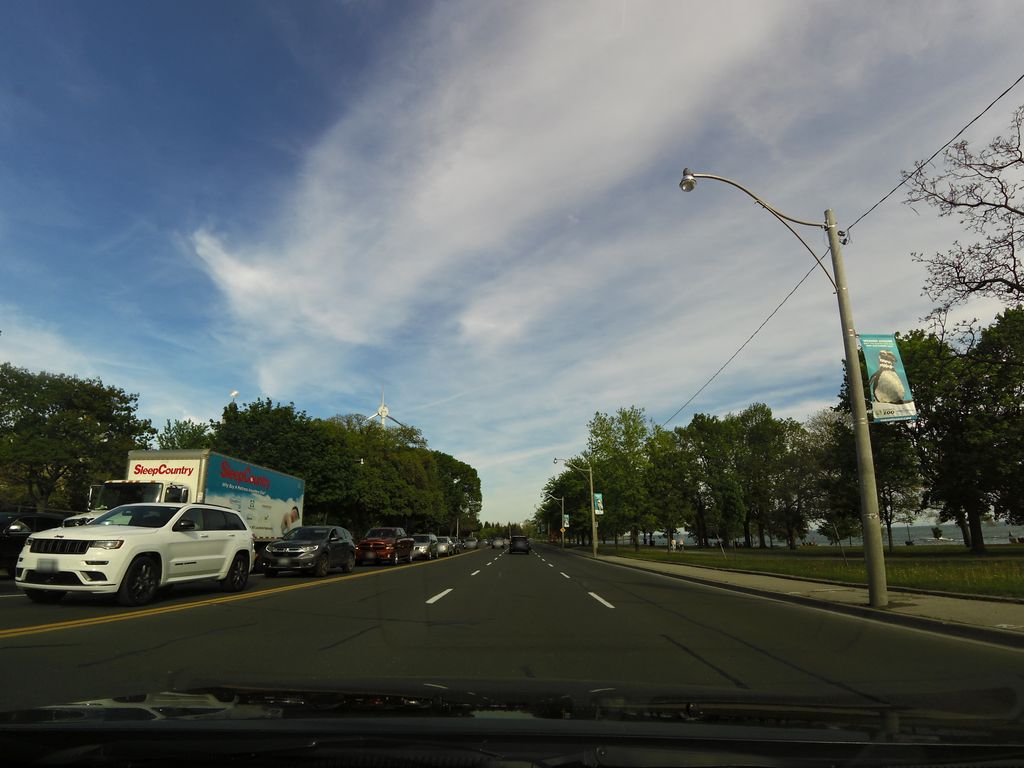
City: toronto